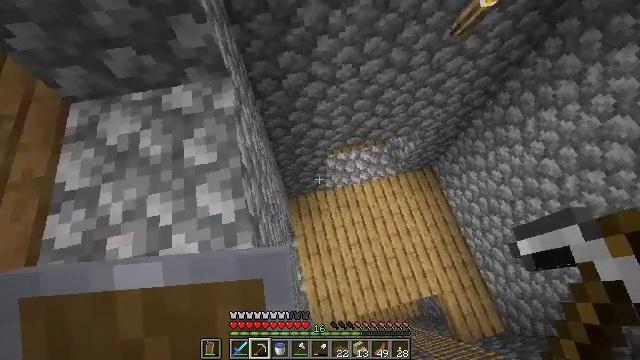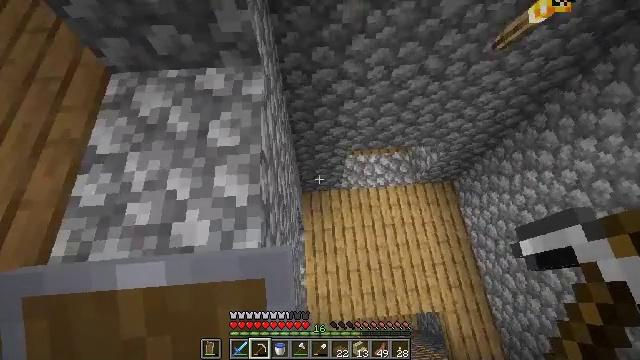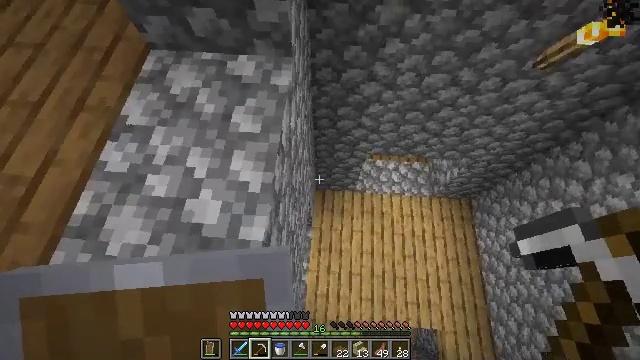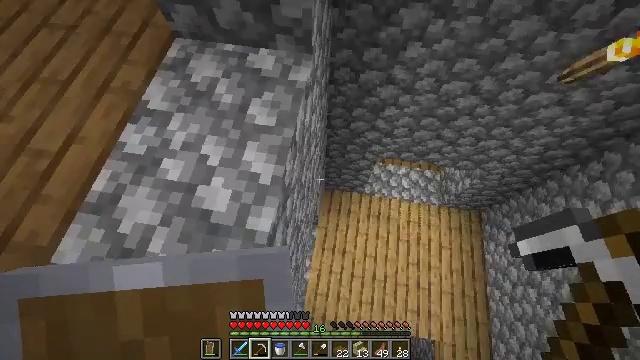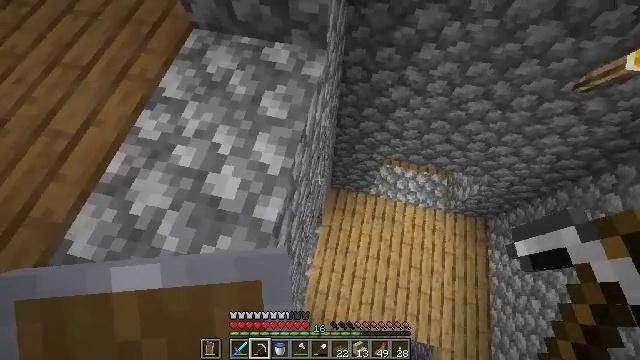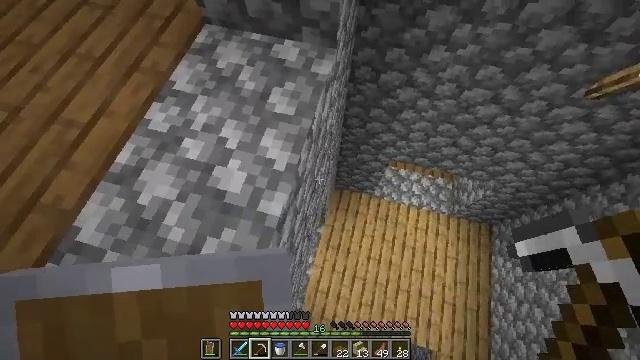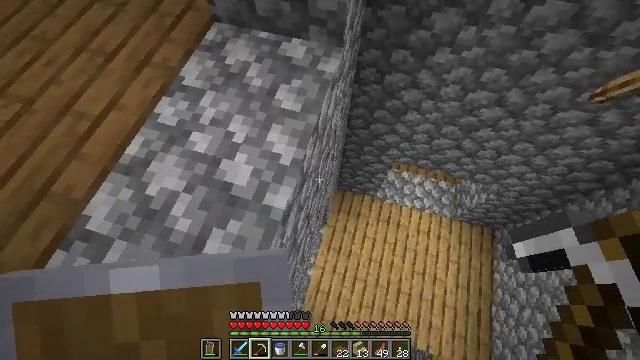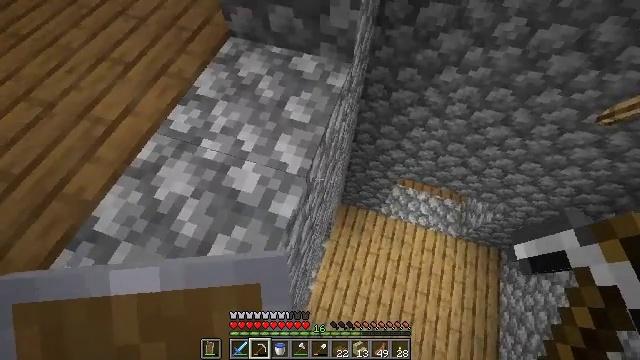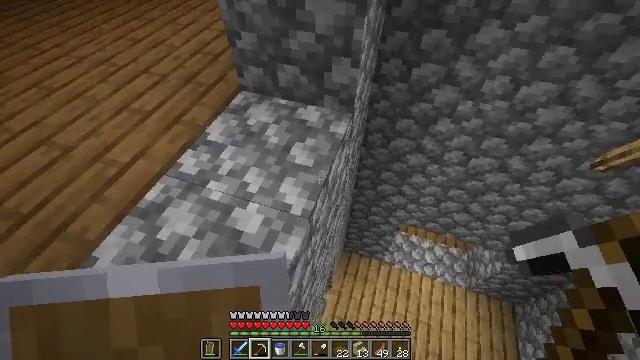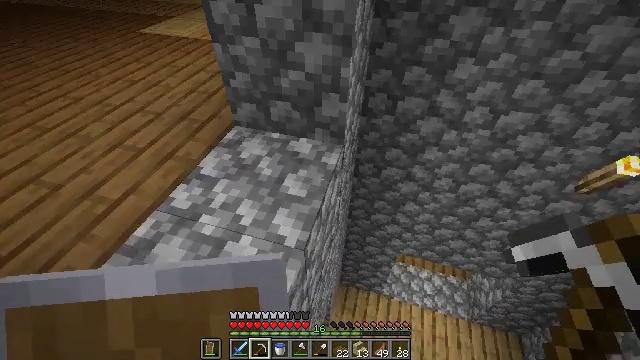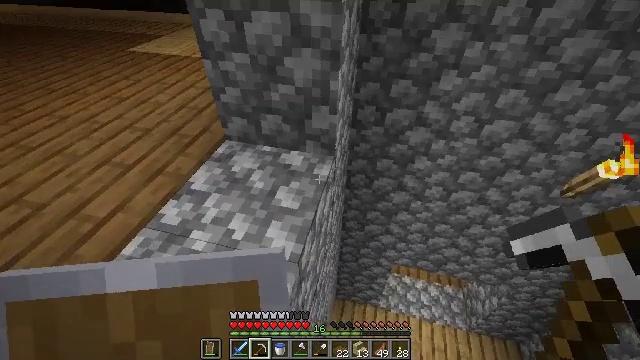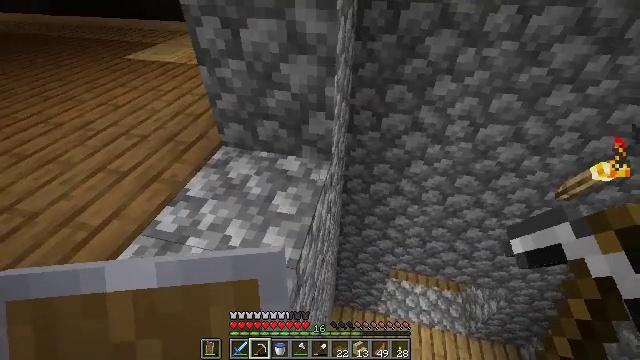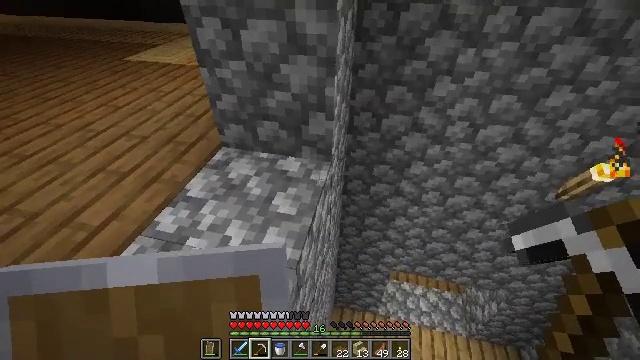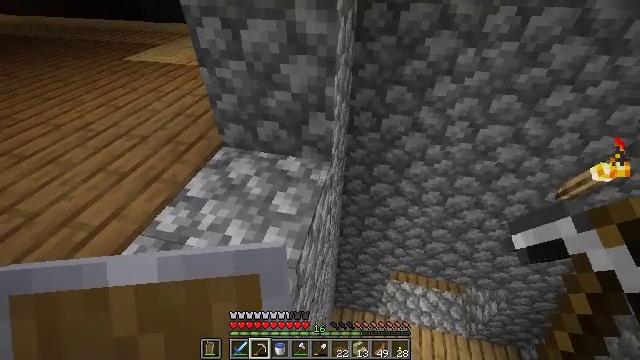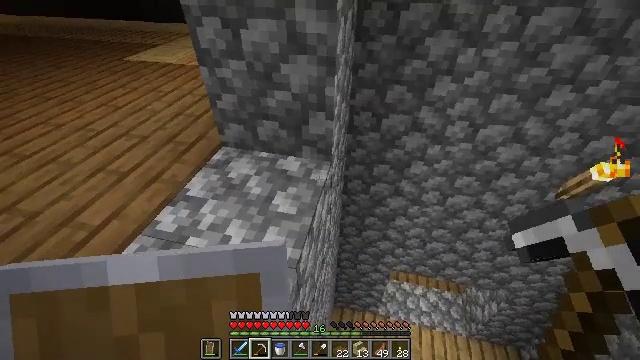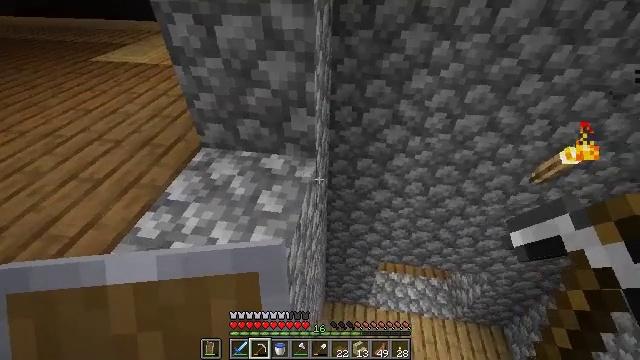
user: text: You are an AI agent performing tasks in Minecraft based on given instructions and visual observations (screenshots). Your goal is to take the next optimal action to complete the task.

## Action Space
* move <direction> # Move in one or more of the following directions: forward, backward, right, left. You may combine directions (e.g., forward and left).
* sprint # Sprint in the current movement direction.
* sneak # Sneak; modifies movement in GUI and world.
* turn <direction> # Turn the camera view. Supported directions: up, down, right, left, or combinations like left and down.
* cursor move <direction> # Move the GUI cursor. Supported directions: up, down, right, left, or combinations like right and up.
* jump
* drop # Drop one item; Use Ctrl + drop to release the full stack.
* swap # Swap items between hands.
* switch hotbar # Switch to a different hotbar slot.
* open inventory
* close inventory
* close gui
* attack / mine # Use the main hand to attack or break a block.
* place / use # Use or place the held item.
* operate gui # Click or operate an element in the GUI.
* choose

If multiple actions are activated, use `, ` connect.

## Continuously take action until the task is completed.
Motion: motion action
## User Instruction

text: Break the stripped birch log for wood.
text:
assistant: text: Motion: move right, sneak, turn left
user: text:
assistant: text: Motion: move right, sneak, turn left
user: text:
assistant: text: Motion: move back and move right, sneak, turn left
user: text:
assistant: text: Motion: move back and move right, sneak, turn left
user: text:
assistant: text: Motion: move back and move right, sneak, turn left
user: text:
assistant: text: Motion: move back and move right, sneak, turn left
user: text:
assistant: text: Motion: move back and move right, sneak, turn left and up
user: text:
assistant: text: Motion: move back, sneak, turn up
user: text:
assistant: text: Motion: move back, sneak, turn right and up
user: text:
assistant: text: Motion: move back, sneak, turn right and up
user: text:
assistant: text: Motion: move back, sneak, turn up
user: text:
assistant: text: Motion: move back, sneak
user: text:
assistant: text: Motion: move back, sneak
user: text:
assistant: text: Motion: move back, sneak
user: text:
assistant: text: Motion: move back, sneak, turn right
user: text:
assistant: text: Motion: move back, sneak, turn right
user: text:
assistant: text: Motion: move back, sneak, turn right and up
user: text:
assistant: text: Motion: move back, sneak
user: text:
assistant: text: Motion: sneak
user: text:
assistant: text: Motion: sneak, turn right
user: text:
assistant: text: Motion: sneak, turn right
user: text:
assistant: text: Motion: sneak, turn right
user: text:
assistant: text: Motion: sneak, turn right
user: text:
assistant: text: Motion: sneak
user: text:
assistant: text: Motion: sneak
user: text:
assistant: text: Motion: sneak, turn left and down
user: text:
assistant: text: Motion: sneak, turn left
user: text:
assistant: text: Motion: sneak, turn left and up
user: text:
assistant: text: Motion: move left, sneak, turn left
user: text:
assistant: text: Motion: move back and move left, sneak, turn left